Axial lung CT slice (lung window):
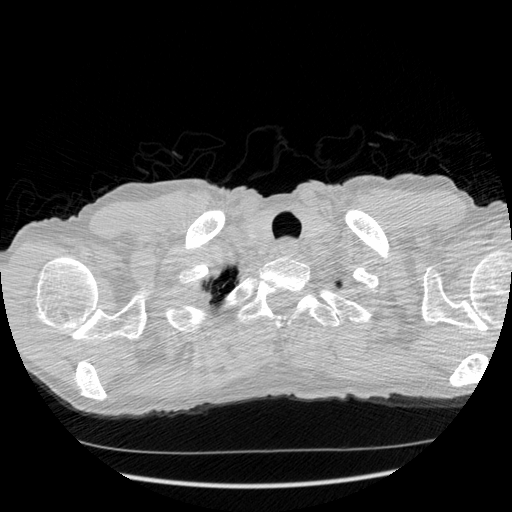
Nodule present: no